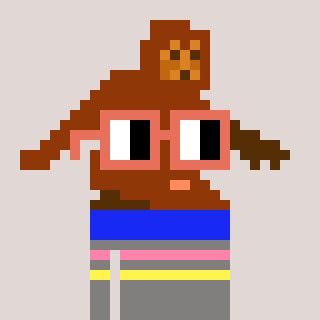
a pixel art character with square orange glasses, a bigfoot-shaped head and a bluegrey-colored body on a warm background